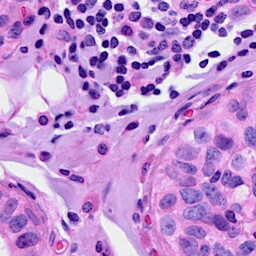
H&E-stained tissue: Breast